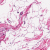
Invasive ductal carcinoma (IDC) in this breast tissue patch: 0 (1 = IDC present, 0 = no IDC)